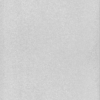
Label: dusty